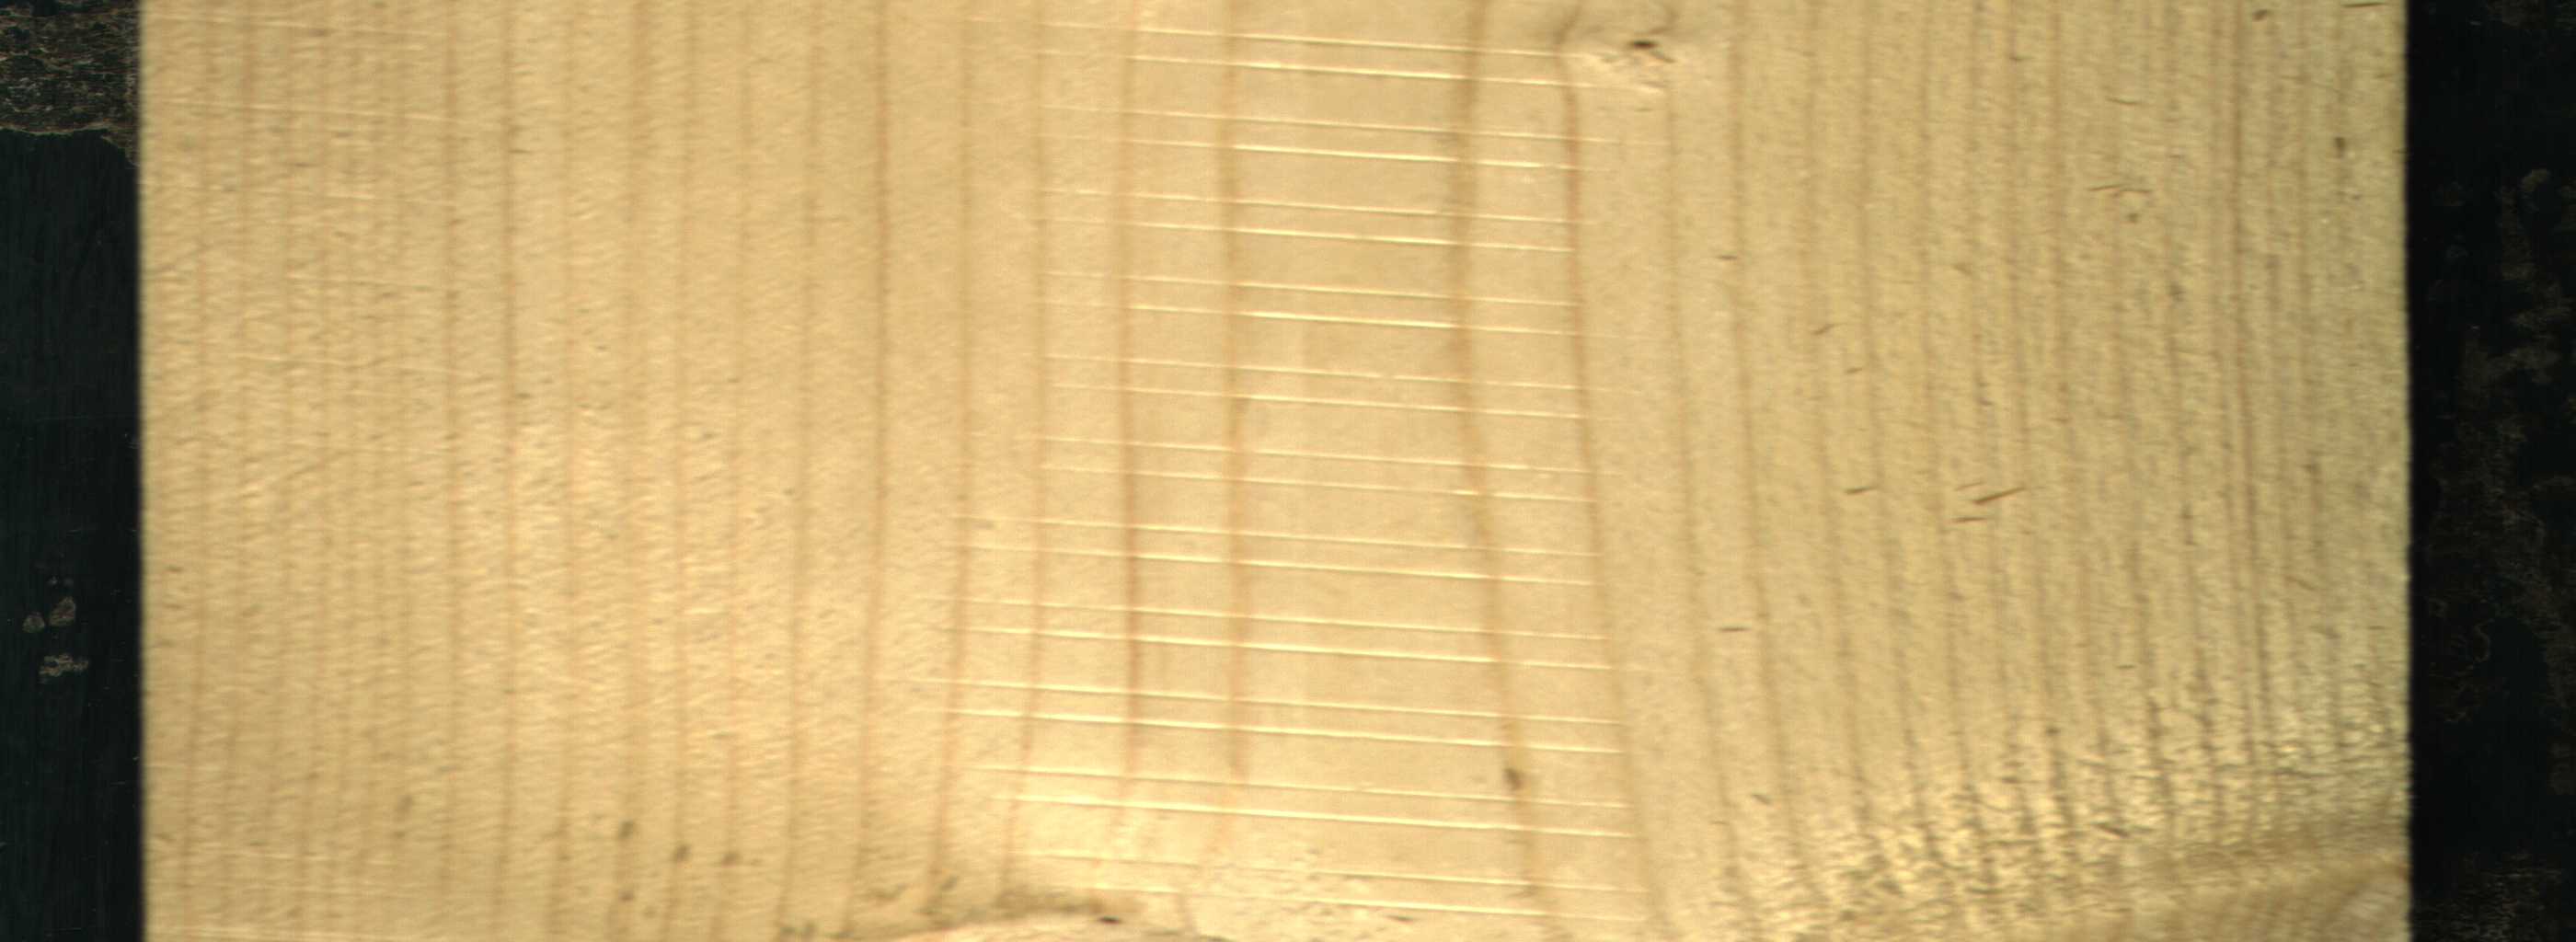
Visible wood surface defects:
Live_Knot
Live_Knot
Live_Knot